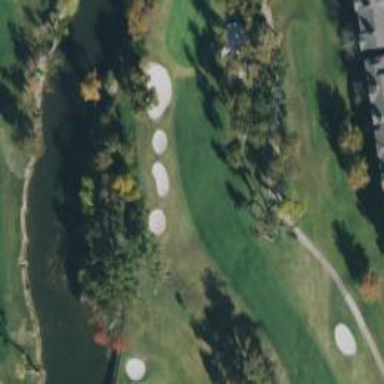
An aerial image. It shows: View of golf hole.